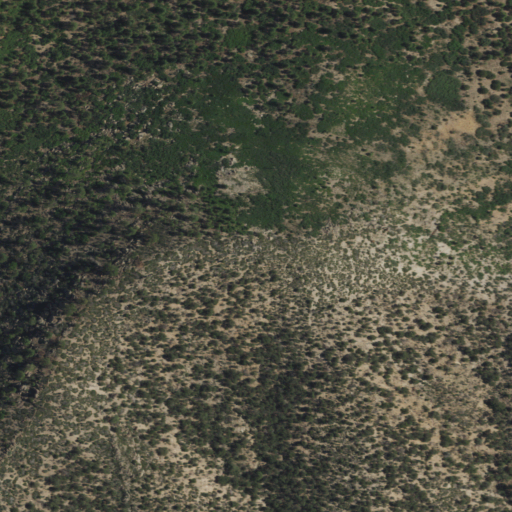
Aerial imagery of mountain in New Mexico named Cerrito Yelo containing evergreen forest and shrub